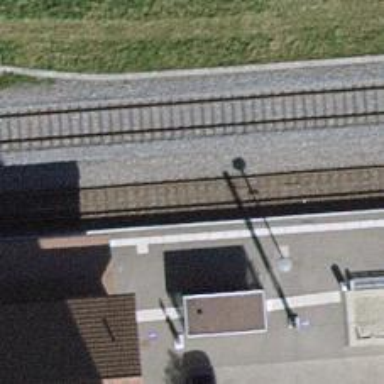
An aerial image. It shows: Public transport stop position along the railway.